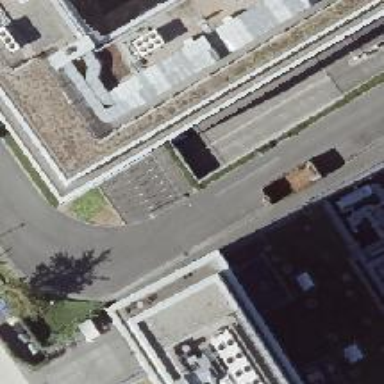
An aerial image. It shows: Parking entrance.